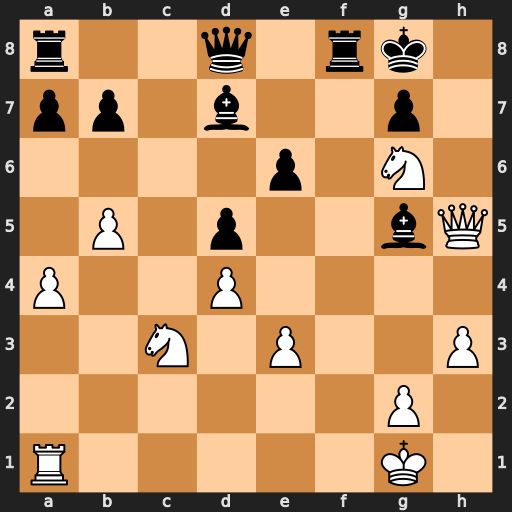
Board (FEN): r2q1rk1/pp1b2p1/4p1N1/1P1p2bQ/P2P4/2N1P2P/6P1/R5K1
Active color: w
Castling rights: -
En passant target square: -
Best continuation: Qh8+ Kf7 Ne5+ Ke7 Qxg7+ Kd6 Nf7+